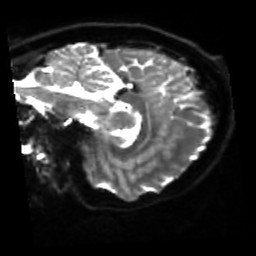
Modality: sbref
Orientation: sagittal
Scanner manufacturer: siemens
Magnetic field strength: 3 T
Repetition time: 4 s
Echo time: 0.0594 s